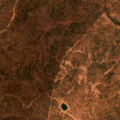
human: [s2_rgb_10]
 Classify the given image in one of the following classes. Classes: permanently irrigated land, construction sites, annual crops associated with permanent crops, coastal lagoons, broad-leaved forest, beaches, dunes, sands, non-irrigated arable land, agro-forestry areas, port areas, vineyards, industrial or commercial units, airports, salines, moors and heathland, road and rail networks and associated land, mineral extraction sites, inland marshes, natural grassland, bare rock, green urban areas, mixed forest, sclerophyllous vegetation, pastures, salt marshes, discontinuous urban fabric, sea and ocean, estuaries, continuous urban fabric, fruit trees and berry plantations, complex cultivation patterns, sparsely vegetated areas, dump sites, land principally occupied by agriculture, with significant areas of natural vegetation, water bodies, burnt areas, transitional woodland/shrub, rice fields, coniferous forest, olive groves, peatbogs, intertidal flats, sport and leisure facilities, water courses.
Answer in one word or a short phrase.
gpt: agro-forestry areas